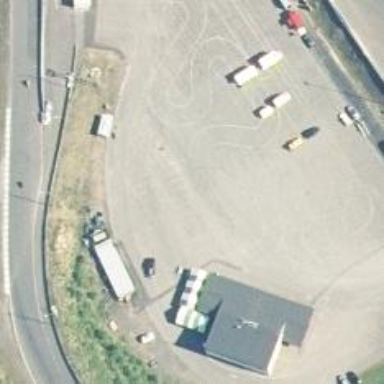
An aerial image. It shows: Karting raceway.